Question: I have a very simple AS3 app that draws few circles using drawing api and displays an embedded plain SVG file (which is also circle of a smaller radius). The graphics looks good on the emulator (when I change different skins in the FlashBuilder) but looks pretty bad on the actual devices. I tried two HTC Thunderbolt and Asus ePad. I don't scale anything, even if I would I think that will be problem for bitmap but not vector based graphics. Anyone knows if that how it is? Or am I missing something?
'''
package
{
import flash.display.Sprite;
import flash.display.StageAlign;
import flash.display.StageScaleMode;
public class bootest extends Sprite
{
[Embed(source="circle.svg")]
private var BackUp:Class;
public function bootest()
{
super();
// support autoOrients
stage.align = StageAlign.TOP_LEFT;
stage.scaleMode = StageScaleMode.NO_SCALE;
var front:Sprite = new Sprite();
front.graphics.beginFill(0x0000ff, 1);
front.graphics.drawCircle(0, 0, 70);
front.graphics.endFill();
front.graphics.beginFill(0xffff00, 1);
front.graphics.drawCircle(0, 0, 60);
front.graphics.endFill();
front.x = 150;
front.y = 150;
addChild(front);
var svg:Sprite = new BackUp();
svg.x = front.x;
svg.y = front.y + front.height + 25;
addChild(svg);
}
}
}
'''

Left side emulator Vs Right side screenshot from the device
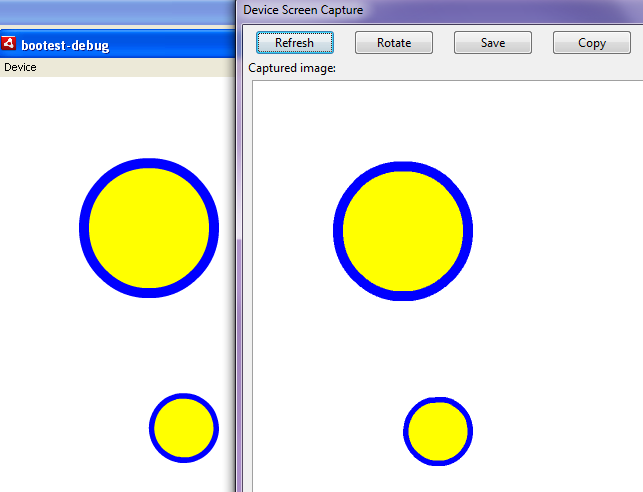
Answer: This is a ballpark guess, but it might be worth a try. AIR mobile stage quality defaults to medium, try using high, or best.
Quick warning about mobile and vectors, they can make mobile apps run slow pretty quick, when possible its best to use bitmaps instead.